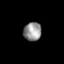
Tissue: prostate
Cell type: B cells
Senescence score: 0.6905
Nuclear area (px): 326
Mean DAPI intensity: 145.994